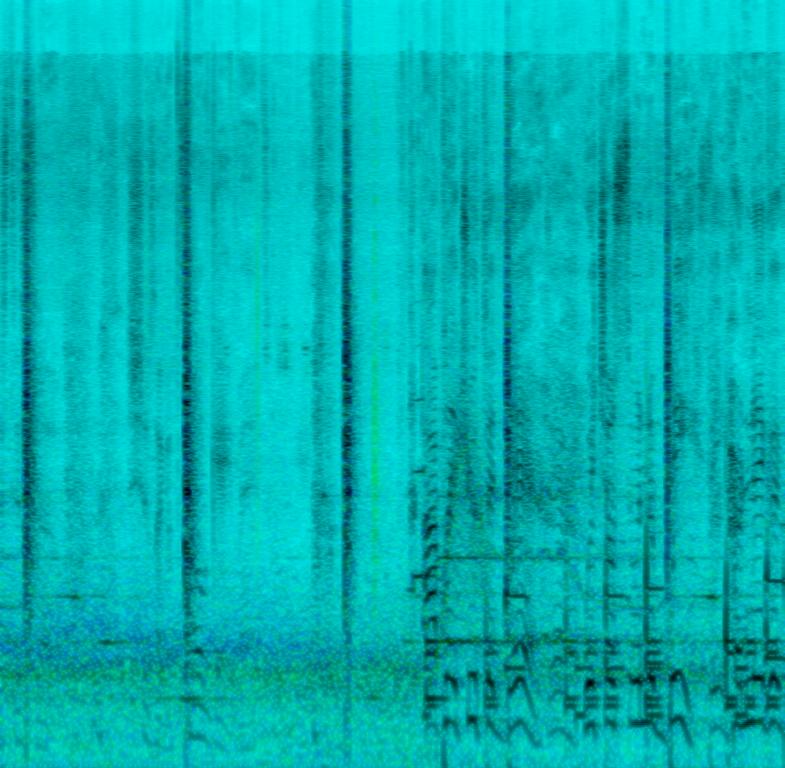
A male vocalist sings this spirited rap. The tempo is medium with keyboard accompaniment, digital drums,electric guitar riff and synthesiser arrangements with vocal backup. The song is passionate, compelling, strong telling, chanting, persuasive and youthful. This song is Contemporary Rap-Hip-Hop.